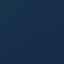
Land use / land cover: SeaLake